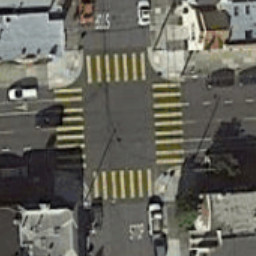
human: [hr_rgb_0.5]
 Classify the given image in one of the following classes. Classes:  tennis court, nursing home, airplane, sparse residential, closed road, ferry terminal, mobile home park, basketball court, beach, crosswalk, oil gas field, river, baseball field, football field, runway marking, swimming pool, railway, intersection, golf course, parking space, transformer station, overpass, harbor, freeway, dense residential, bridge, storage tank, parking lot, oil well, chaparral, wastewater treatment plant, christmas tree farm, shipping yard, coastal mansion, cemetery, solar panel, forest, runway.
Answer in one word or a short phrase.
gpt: crosswalk